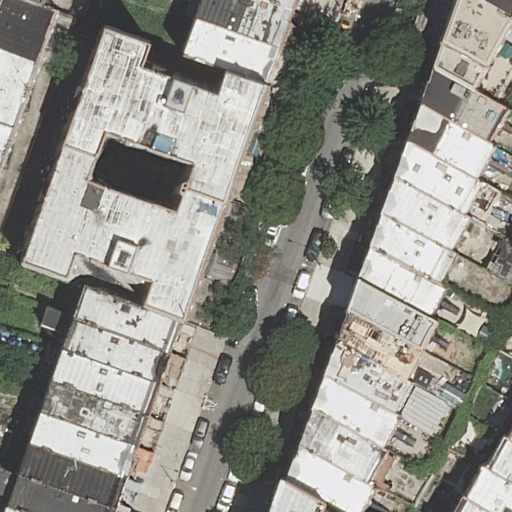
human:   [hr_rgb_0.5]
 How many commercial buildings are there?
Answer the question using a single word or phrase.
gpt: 0

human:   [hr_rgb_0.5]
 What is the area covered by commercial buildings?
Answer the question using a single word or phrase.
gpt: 0m2

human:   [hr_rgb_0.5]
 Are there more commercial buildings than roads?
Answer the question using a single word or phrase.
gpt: no

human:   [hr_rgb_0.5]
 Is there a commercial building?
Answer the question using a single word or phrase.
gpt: no

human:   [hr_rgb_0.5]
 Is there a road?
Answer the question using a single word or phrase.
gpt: yes

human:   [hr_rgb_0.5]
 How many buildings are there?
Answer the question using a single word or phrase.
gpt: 36

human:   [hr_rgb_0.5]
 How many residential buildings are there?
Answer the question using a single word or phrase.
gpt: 36

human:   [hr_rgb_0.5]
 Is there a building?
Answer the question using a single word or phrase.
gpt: yes

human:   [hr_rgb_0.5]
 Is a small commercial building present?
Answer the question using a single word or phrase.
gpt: no

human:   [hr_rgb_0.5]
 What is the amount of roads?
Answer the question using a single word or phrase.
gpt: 1

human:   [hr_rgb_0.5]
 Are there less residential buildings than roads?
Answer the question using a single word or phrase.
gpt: no

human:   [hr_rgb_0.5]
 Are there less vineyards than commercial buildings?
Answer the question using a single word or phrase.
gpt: no

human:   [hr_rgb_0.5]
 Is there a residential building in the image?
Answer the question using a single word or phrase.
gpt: yes

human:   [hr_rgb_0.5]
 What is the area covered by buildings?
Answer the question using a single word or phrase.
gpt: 5777m2

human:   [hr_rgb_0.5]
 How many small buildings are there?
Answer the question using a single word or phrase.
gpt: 12

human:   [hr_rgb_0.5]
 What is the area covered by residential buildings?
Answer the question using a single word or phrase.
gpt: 5777m2

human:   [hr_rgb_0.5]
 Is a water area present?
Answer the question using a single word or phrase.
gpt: no

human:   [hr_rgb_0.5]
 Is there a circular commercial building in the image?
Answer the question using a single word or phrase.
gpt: no

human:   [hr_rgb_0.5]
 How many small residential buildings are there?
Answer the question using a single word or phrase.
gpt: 12

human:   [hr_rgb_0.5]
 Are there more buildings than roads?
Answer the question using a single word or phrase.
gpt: yes

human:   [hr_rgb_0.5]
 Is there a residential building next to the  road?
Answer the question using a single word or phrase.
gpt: yes

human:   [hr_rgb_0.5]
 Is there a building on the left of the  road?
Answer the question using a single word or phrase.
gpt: yes

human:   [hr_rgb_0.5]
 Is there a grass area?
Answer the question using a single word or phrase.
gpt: no

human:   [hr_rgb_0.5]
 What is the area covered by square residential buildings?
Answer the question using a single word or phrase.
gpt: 0m2

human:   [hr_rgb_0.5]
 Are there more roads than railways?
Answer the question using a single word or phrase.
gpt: yes

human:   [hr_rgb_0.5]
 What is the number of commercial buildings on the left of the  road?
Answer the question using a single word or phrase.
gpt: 0

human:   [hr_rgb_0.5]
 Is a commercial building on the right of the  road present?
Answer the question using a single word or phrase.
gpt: no

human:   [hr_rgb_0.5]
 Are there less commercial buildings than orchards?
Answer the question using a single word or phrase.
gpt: no

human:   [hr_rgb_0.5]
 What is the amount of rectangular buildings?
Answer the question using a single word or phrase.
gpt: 28

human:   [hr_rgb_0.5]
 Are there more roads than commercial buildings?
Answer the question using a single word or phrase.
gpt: yes

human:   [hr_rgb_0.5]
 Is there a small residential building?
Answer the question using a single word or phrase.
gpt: yes

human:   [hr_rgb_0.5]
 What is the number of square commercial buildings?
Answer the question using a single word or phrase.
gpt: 0

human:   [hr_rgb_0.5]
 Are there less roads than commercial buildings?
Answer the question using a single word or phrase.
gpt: no

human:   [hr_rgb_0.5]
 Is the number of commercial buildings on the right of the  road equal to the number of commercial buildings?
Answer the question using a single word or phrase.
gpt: yes

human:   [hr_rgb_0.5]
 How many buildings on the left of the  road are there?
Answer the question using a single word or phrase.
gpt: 14

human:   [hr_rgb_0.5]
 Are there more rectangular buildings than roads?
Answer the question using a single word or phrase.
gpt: yes

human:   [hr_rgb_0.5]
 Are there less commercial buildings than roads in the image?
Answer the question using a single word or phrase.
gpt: yes

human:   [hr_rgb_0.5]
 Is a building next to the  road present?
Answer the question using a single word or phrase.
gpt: yes

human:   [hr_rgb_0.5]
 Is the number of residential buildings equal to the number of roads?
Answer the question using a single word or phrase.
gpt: no

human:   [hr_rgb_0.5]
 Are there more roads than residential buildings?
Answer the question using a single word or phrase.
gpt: no

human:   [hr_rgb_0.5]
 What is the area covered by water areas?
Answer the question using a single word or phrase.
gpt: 0m2

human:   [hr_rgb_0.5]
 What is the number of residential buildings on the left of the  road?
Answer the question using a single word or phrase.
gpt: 14

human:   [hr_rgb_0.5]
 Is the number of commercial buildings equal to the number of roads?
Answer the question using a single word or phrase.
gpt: no

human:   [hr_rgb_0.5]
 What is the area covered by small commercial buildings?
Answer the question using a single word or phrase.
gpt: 0m2

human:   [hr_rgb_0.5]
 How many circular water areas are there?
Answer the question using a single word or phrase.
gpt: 0

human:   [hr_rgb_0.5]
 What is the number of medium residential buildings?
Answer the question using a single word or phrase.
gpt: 21

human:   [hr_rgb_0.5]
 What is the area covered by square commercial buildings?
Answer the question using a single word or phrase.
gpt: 0m2

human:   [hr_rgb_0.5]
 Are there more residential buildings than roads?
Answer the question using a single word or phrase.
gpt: yes

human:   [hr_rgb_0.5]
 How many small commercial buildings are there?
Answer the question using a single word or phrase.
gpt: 0

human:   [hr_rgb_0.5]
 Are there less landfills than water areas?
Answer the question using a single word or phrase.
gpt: no

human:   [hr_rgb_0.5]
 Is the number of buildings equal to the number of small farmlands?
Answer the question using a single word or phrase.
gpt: no

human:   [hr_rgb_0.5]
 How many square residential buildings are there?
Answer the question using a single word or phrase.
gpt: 0

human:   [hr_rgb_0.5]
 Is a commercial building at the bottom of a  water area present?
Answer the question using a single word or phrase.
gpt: no

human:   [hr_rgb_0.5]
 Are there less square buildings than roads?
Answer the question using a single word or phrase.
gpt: yes

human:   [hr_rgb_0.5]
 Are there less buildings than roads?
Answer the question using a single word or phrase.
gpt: no

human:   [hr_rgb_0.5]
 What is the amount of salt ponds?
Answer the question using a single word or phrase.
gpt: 0

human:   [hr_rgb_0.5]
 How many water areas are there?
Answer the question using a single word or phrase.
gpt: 0

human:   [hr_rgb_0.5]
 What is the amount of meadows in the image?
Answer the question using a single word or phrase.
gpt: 0

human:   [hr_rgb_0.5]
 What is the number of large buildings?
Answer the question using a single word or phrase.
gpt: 3

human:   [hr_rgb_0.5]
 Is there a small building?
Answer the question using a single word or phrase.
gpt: yes

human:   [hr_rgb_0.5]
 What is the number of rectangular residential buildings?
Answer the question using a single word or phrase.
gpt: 28

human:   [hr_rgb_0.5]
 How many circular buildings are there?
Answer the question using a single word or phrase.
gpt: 0

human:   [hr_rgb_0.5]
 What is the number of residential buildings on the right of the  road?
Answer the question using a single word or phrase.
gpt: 19

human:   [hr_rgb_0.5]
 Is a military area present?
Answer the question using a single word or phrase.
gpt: no